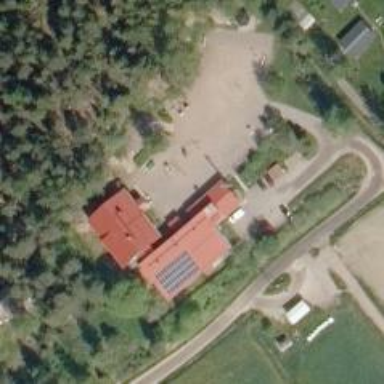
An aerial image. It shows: School.